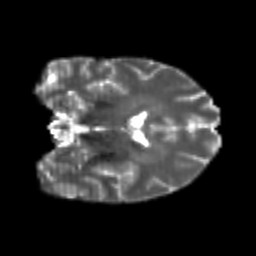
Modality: T2w
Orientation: coronal
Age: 23
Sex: female
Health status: healthy
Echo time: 0.074 s